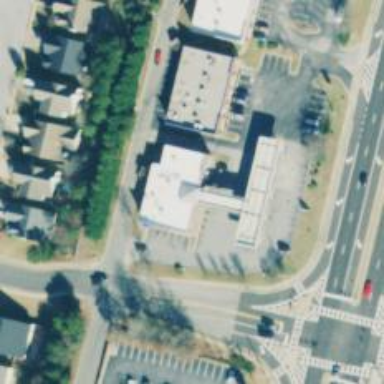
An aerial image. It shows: Convenience shop.